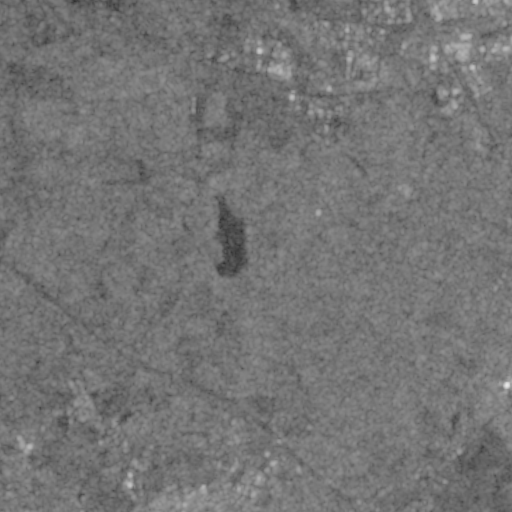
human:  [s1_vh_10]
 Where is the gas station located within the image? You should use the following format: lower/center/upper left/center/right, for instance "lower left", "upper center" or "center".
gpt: The gas station is located in the upper right of the image.
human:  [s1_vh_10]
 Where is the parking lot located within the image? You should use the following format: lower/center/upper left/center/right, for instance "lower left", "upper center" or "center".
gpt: The parking lot is located in the upper right of the image.
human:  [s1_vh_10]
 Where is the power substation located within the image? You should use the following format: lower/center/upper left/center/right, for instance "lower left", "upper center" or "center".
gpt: The power substation is located in the upper center of the image.
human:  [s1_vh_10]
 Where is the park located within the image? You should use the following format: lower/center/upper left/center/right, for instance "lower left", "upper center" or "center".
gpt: There is no park in the image.

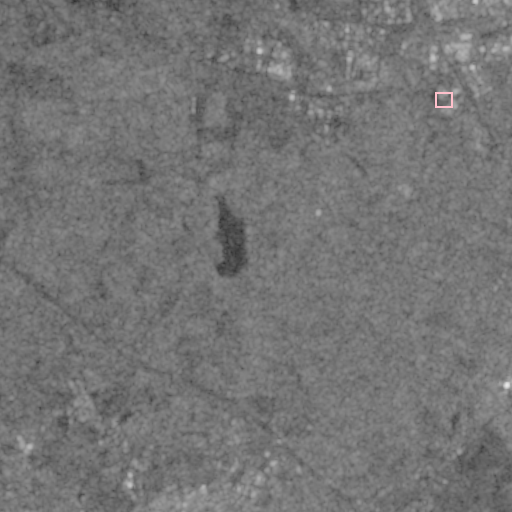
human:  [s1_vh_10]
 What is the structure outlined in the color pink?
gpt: The structure outlined in pink is a parking lot.
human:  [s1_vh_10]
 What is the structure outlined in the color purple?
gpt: There is no purple outline.